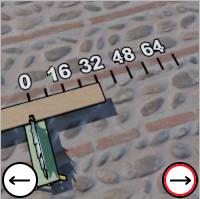
Task: length
Answer: 32
First scale value: 16.0